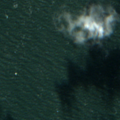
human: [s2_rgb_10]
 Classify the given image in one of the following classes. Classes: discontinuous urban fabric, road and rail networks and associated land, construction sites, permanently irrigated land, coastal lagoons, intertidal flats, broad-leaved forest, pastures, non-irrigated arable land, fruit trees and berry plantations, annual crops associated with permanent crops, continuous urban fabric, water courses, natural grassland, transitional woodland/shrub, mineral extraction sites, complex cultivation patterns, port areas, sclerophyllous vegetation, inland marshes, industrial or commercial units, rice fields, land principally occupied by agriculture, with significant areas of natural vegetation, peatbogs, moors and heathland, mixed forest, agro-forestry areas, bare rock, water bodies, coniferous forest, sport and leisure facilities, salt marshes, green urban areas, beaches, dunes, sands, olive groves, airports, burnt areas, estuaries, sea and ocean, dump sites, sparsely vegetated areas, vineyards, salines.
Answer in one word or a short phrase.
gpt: sea and ocean